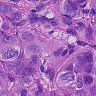
Metastatic tissue present: yes